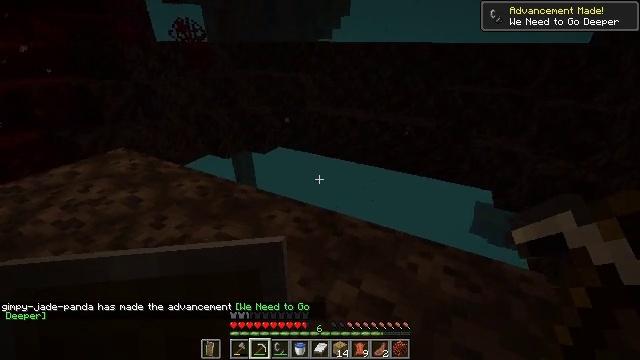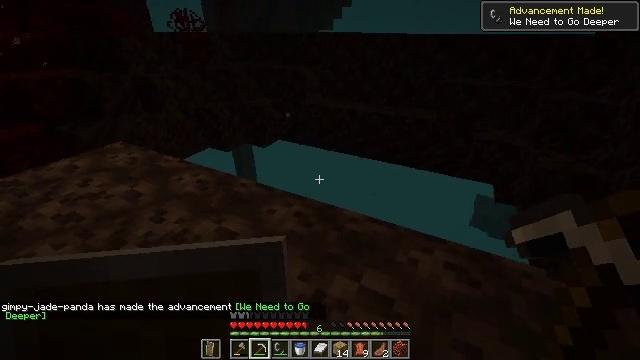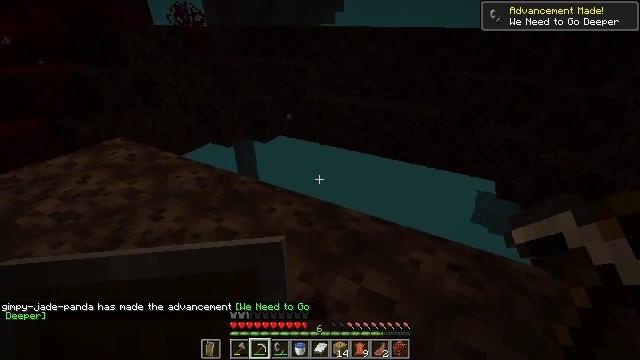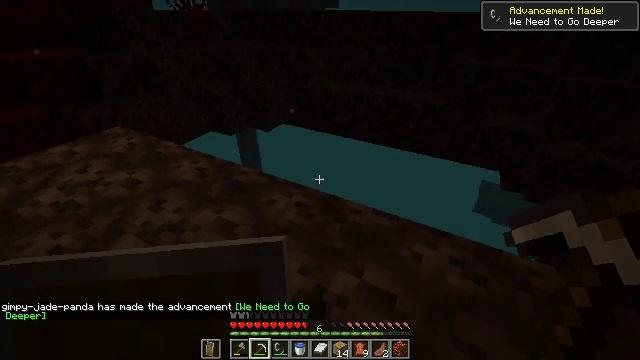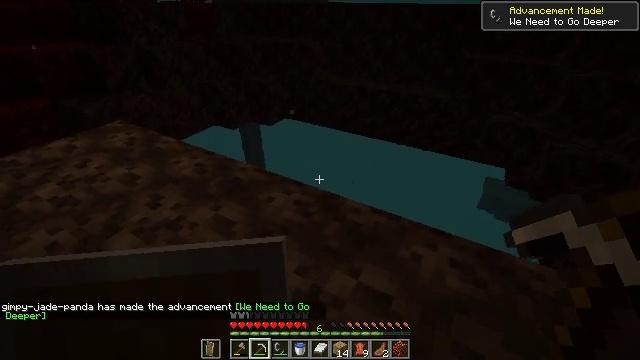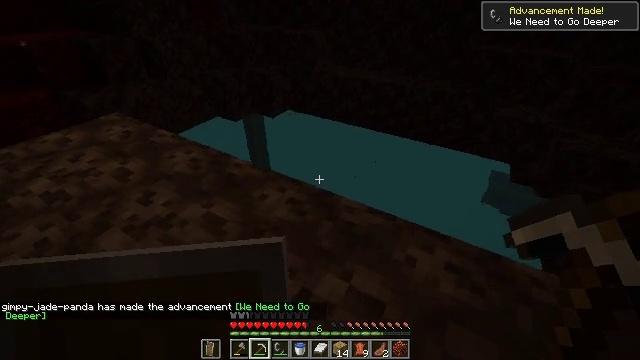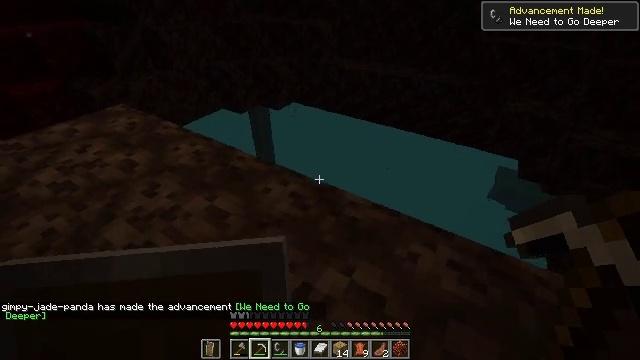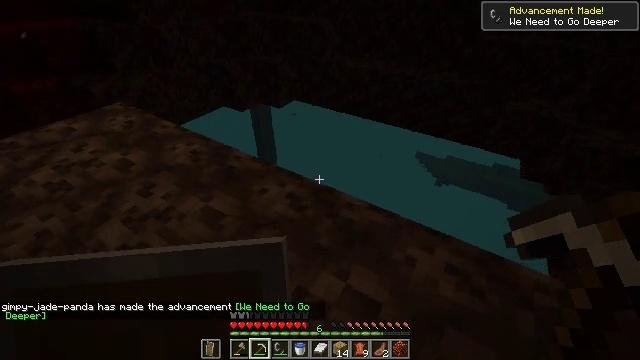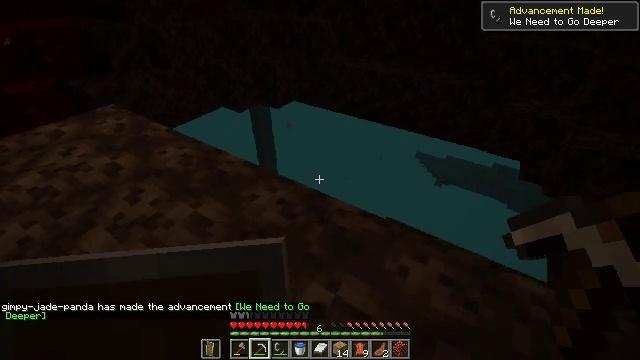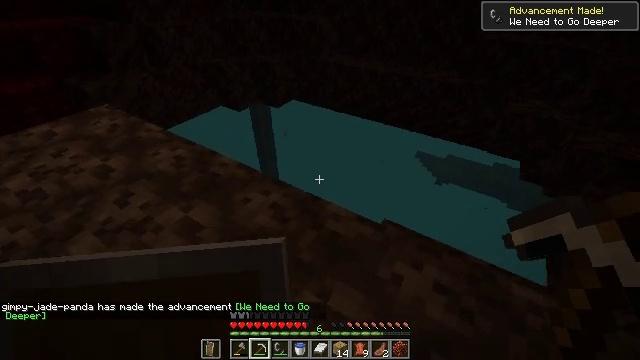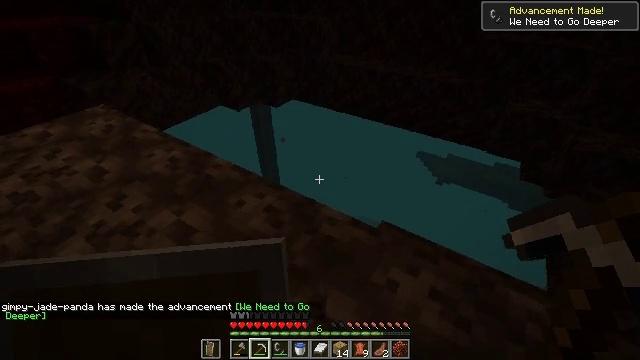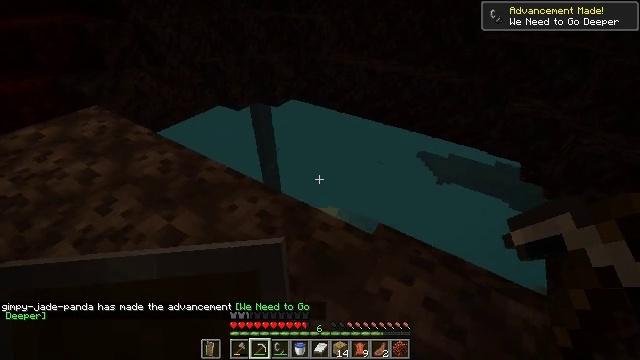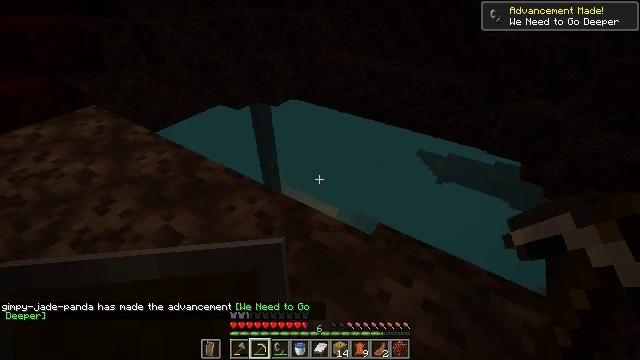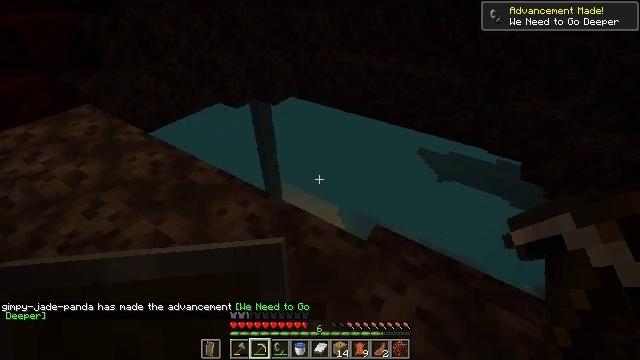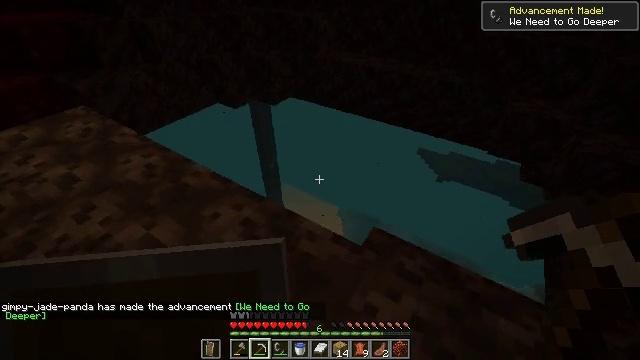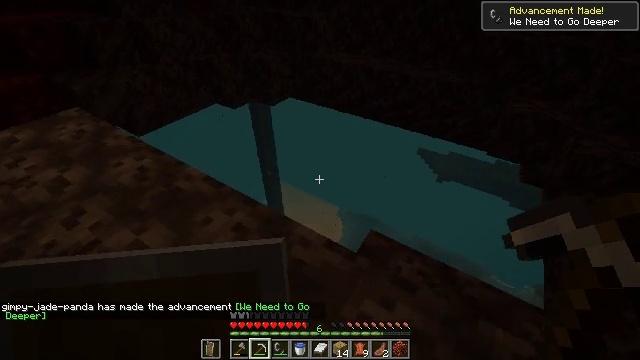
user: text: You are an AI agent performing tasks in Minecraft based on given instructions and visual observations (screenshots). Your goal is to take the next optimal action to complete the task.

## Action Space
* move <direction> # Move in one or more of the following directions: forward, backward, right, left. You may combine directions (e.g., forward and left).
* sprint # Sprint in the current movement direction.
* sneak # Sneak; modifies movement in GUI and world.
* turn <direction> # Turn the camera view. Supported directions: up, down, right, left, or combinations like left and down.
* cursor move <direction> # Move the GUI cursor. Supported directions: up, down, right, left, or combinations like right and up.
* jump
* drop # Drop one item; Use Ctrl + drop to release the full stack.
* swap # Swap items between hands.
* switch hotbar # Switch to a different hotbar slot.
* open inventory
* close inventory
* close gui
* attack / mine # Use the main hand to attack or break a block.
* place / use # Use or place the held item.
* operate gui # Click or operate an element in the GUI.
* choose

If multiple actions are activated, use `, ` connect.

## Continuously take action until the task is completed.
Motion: motion action
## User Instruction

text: Remove layers of soul soil.
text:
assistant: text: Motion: move forward, sneak, turn down
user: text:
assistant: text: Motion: move forward, sneak, turn down
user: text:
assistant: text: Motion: move forward and move right, sneak, turn down
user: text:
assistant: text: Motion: move forward and move right, sneak, turn down
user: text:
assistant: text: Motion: move forward and move right, sneak, turn left and down
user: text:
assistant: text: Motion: move forward and move right, sneak, turn left and down
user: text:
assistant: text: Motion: move forward and move right, sneak
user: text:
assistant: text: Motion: move forward and move right, sneak
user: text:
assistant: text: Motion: move forward and move right, sneak
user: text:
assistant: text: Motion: move forward and move right, sneak
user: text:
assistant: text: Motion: move forward and move right, sneak
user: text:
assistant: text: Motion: move forward and move right, sneak
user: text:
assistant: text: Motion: move forward and move right, sneak
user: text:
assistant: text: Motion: move forward and move right, sneak
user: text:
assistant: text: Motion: move forward and move right, sneak
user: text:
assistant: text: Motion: move forward and move right, sneak
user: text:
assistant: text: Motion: move forward and move right, sneak
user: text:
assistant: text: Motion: move forward and move right, sneak
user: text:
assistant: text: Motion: move forward and move right, sneak
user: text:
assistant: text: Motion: move forward and move right, sneak, turn down
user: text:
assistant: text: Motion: move forward and move right, sneak, turn down
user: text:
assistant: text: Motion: move forward and move right, sneak, turn down
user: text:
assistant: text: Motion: move forward and move right, sneak, turn down
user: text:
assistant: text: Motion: move forward and move right, sneak
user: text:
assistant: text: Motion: move forward and move right, sneak
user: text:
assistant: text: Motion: move forward and move right, sneak
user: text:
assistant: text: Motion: move forward and move right, sneak
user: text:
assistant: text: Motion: move forward and move right, sneak, turn down
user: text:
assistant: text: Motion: move forward and move right, sneak
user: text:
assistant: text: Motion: move forward and move right, sneak